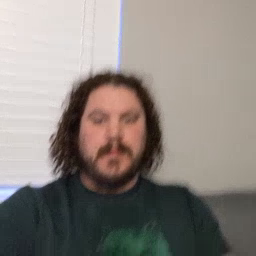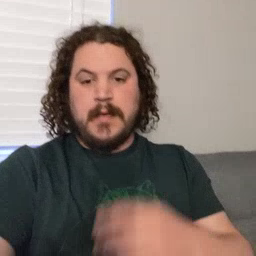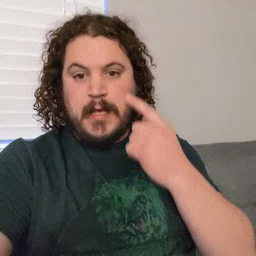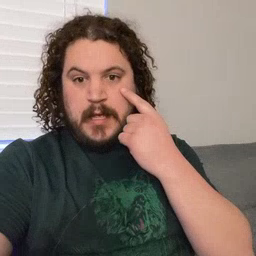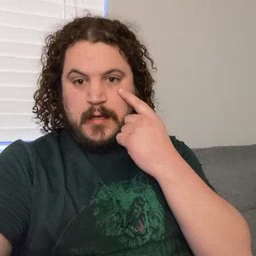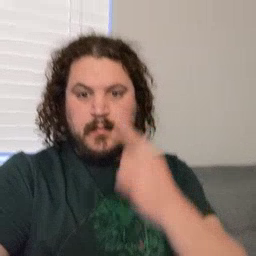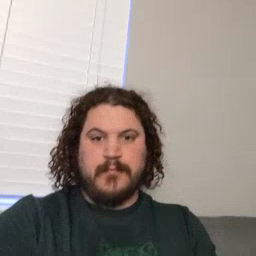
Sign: eye